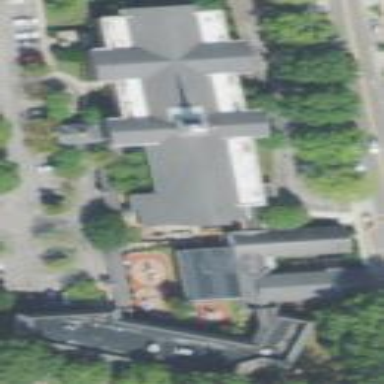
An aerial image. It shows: Beautiful church building.